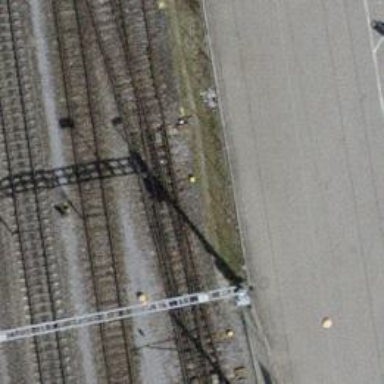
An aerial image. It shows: Railway switch.